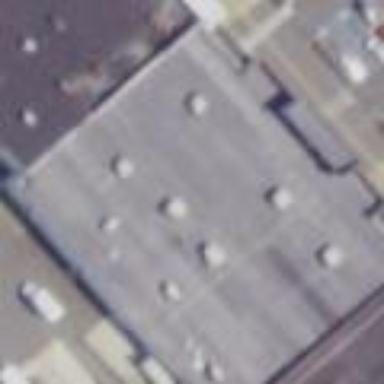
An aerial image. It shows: Retail building that houses department store.